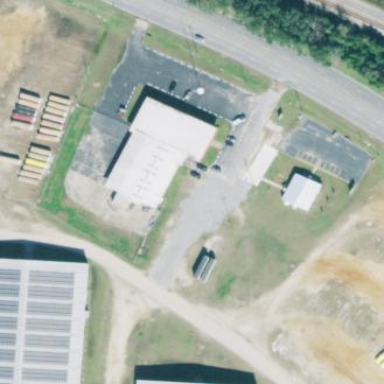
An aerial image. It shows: Transportation building.